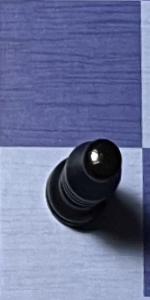
Label: Bishop_Black